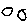
Label: circle